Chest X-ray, AP view. Patient: 58 years old, sex F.
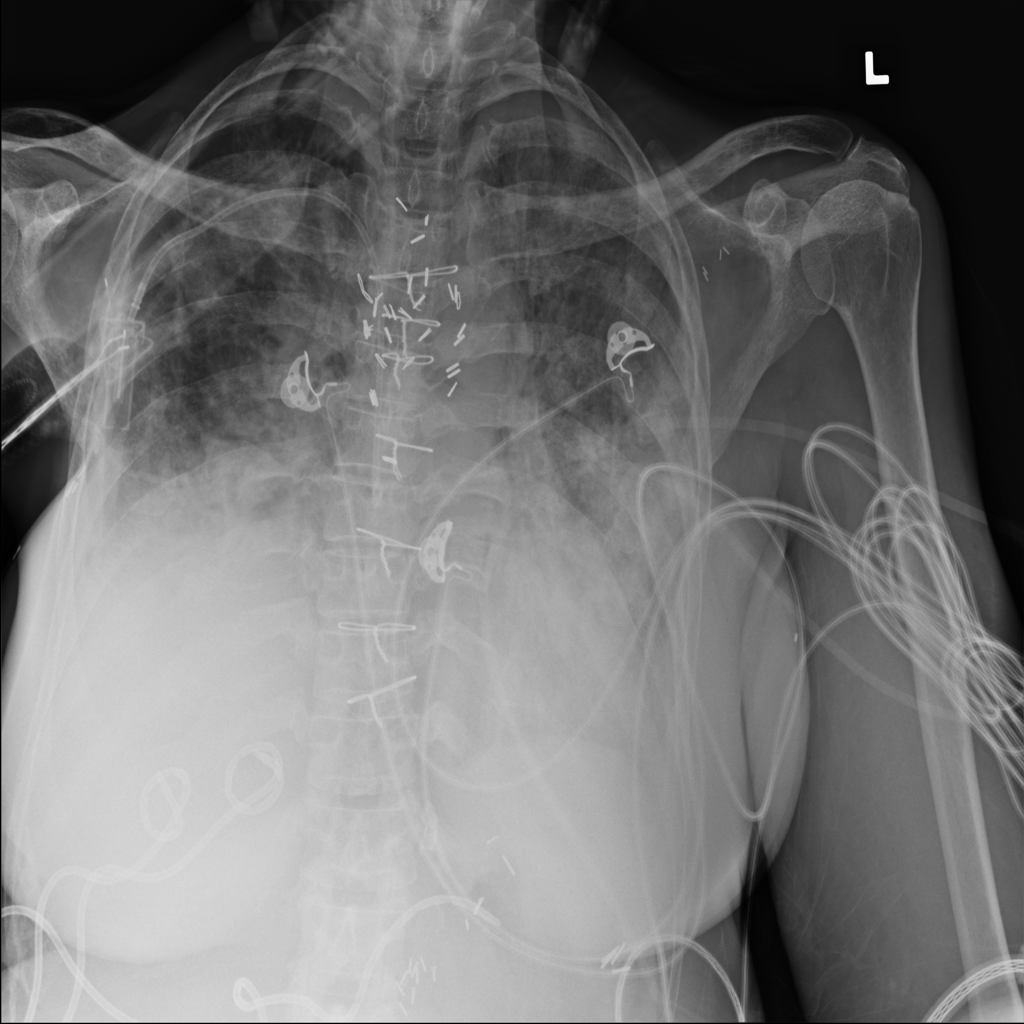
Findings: No Finding